Question: Vue version : 3.1.1
Hey guys,
I'm working with dynamic Creation Component, which means a user can add whatever of component he wants.I create it base on this documentation <URL>.
And I use this component <URL>.
I need to send an index when the user wants to upload the image, like this :
'''
<div v-for="(line, index) in lines" v-bind:key="index">
{{index}}//if i log the index its 0,1,2,3 and its ok
...
<image-uploader
:preview="true"
:class-name="['fileinput', { 'fileinput--loaded': line.hasImage }]"
:capture="false"
:debug="0"
:auto-rotate="true"
output-format="blob"
accept="image/*"
@input="setImage(output , index)"
:ref="'fileUpload'+index"
>
...
'''
And the setImage funciton :
'''
setImage: function(output,index) {
console.log(index);
console.log(output);
return ;
this.lines[index].hasImage = true;
this.lines[index].image = output;
let formData = new FormData();
formData.append("file", output);
Ax.post(upload_route, formData, {
headers: { "Content-Type": "multipart/form-data" }
})
.then(response => {
// upload successful
})
.catch(error => console.log(error));
}
'''
And the log result is:

The index always is 0 :(
How can i send an index when i want to upload it?
I read this <URL> and test it but it's not working on component.
Because This is a custom event not a DOM event.
what should I do?
thanks.
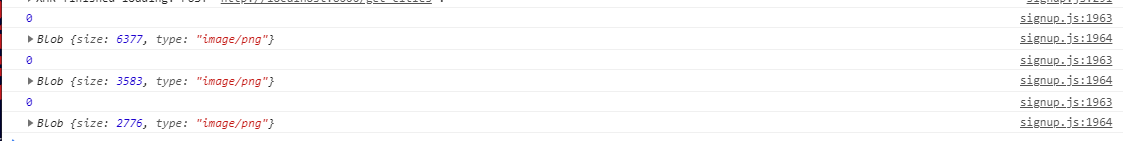
Answer: Because you're actually passing the return value of 'setImage' to the '@input', not the method.
You can't just add extra parameters to 'setImage', as ImageUploader component just emit an 'image' to the 'setImage'. If you need to add extra parameters to that method, you need to create custom element that wrap ImageUploader.
It's something like this:
'''
<template>
<image-uploader
:debug="0"
:autoRotate="true"
outputFormat="blob"
:preview="true"
:className="['fileinput', { 'fileinput--loaded' : hasImage }]"
:capture="false"
accept="image/*"
doNotResize="['gif', 'svg']"
@input="setImage"
v-on="listeners" />
</template>
<script>
export default {
props: {
index: {
required: true,
type: Number
}
},
data() {
return {
hasImage: false,
image: null
};
},
computed: {
listeners() {
const listeners = { ...this.$listeners };
const customs = ["input"];
customs.forEach(name => {
if (listeners.hasOwnProperty(name)) {
delete listeners[name];
}
});
return listeners;
}
},
methods: {
setImage(image) {
this.hasImage = true;
this.image = image;
this.$emit("input", this.index, image); // here, we emit two params, as index for the first argument, and the image at the second argument
}
}
};
</script>
'''
Then, you can use that component something like this:
'''
<template>
<div class="container">
<div v-for="(line, index) in lines" :key="index">
<image-upload :index="index" @input="setImage"/>
</div>
</div>
</template>
<script>
import ImageUpload from "./ImageUpload";
export default {
components: {
ImageUpload
},
data() {
return {
lines: ["1", "2", "3", "4"]
};
},
methods: {
setImage(index, image) {
console.log("Result", index, image);
}
}
};
</script>
'''
See the working example: <URL>